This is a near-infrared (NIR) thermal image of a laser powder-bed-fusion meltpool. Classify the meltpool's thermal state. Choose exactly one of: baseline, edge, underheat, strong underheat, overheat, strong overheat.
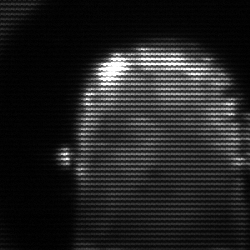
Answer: baseline